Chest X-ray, PA view. Patient: 29 years old, sex M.
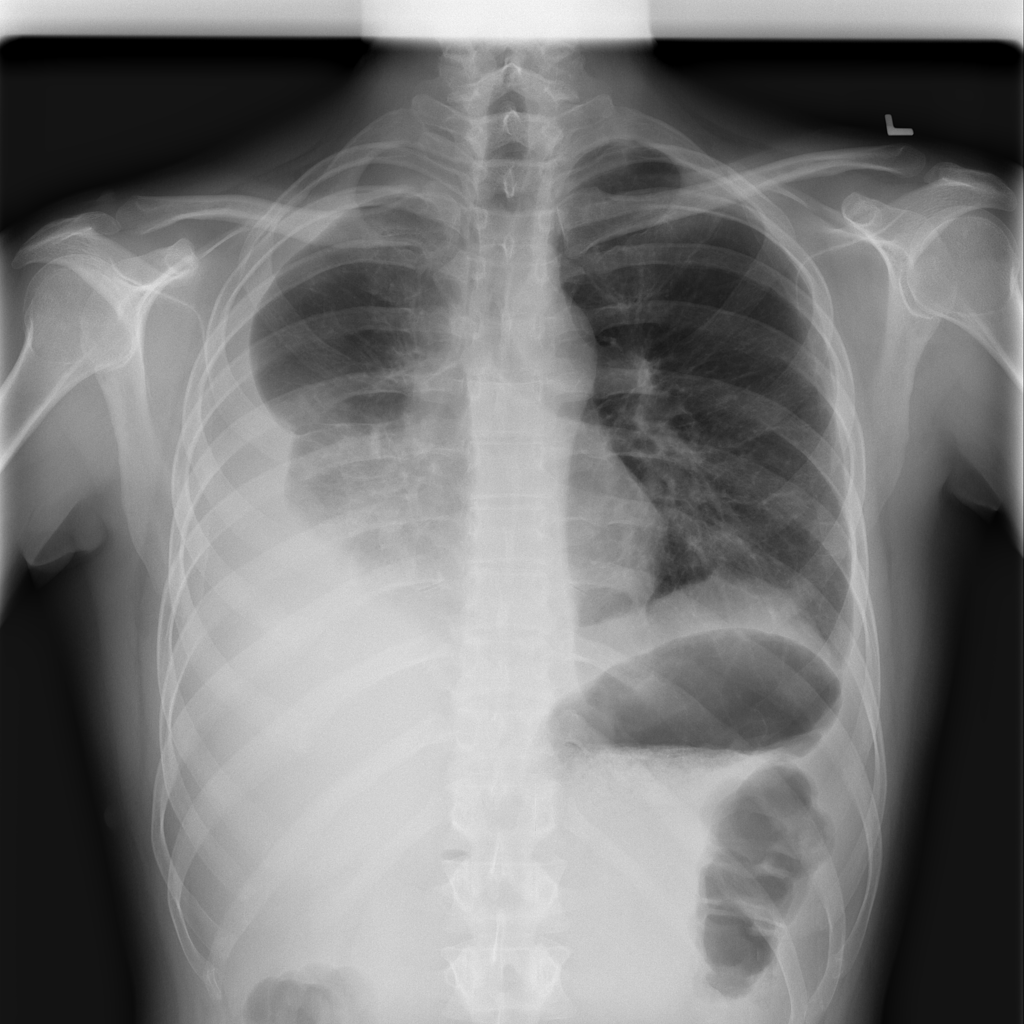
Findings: Atelectasis, Effusion